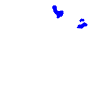
Particle: electron